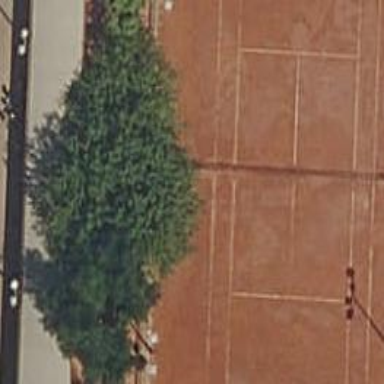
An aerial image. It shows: Tennis court on pitch designated for leisure land.